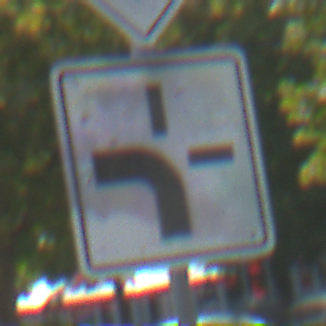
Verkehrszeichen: VerlaufVorfahrtsstrasse1
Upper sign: Vorfahrtsstrasse
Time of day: Midday
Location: Outdoor (Urban)
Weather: Clear
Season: NotSpecified
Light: Natural